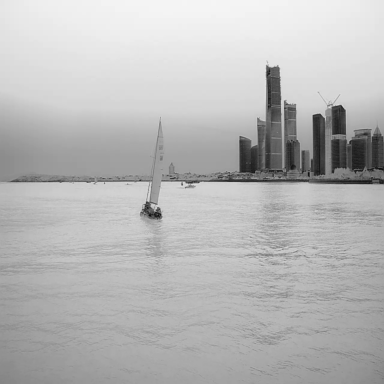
There are four objects shown in the infrared image, including a bulk_carrier, a container_ship, and two sailboats.